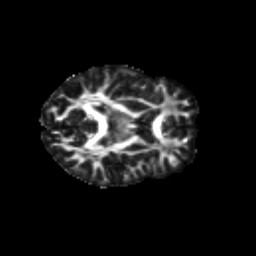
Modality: FA
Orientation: axial
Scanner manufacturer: siemens
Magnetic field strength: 3 T
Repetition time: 9.2 s
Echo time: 0.084 s